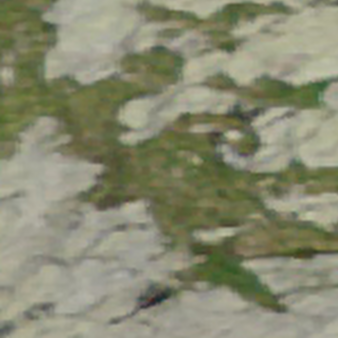
Label: other